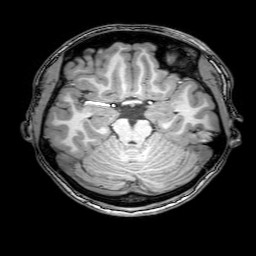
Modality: T1w
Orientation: coronal
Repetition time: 0.00828 s
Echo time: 0.00388 s